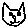
Label: cat